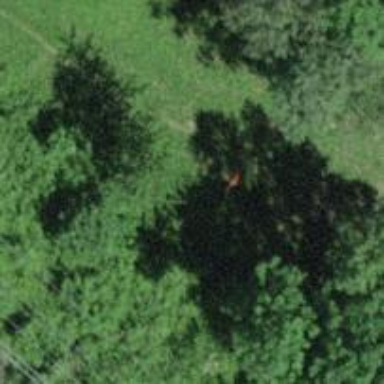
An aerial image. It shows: Pole supporting roof covering pipeline marker.